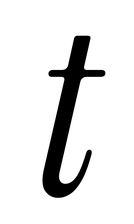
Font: InstrumentSerif-Italic